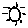
Label: sun